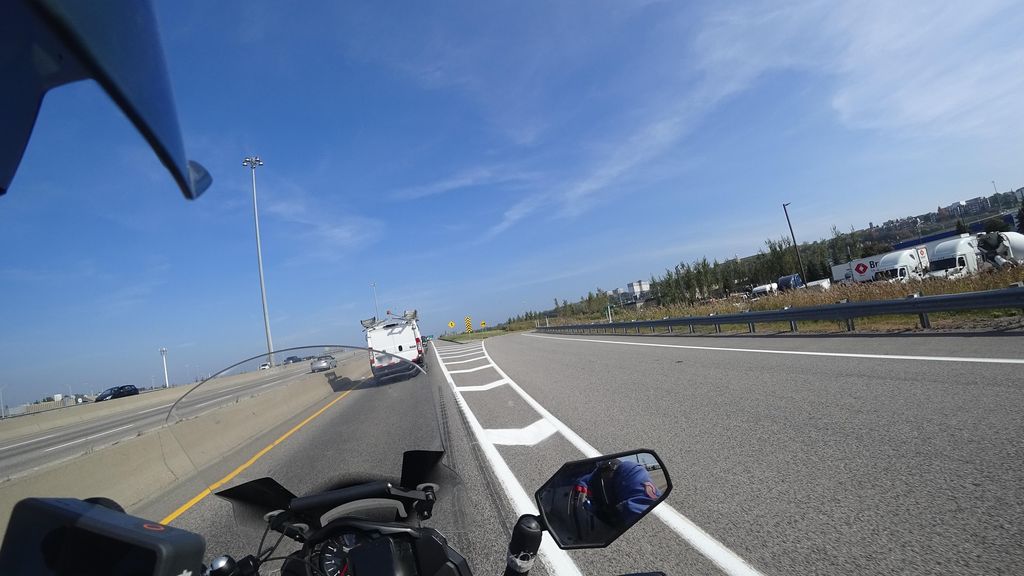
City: quebec_city